Question: I used this formula '=SUM( --ISNUMBER( FIND( number, Range, 1 ) ) )' to count how many times a number occurred in a row, but as you can see in the sample image in the the highlighted it doesn't count again the same number in the same cell.

<URL>
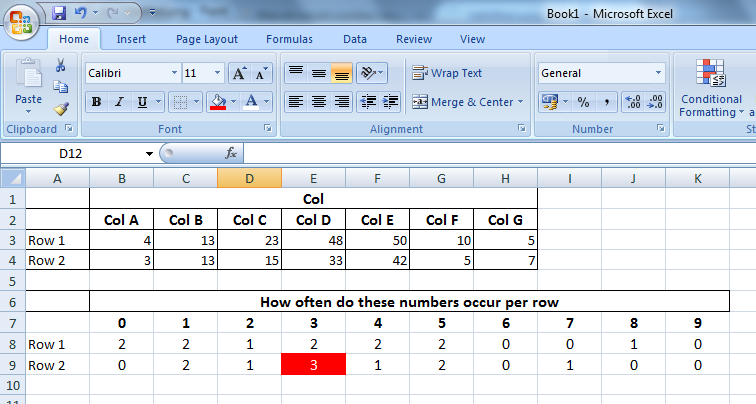
Answer: Try this: '=SUM(LEN(Range) - LEN(SUBSTITUTE(Range, number, "")))' and then turn it into an array formula by pressing Ctrl+Shift+Enter rather than Enter after you enter the formula into the cell.